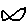
Label: fish